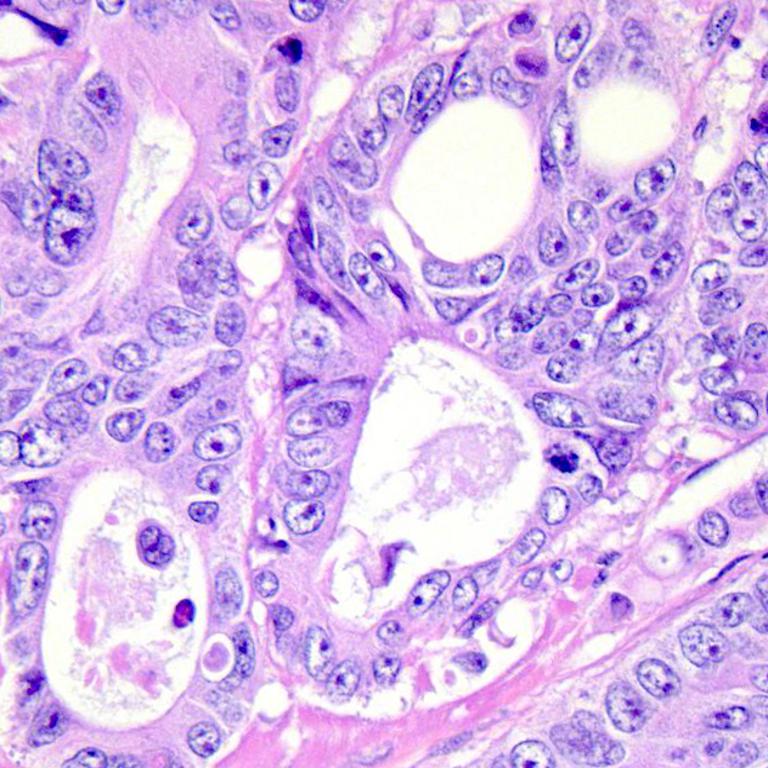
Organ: colon
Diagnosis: adenocarcinomas